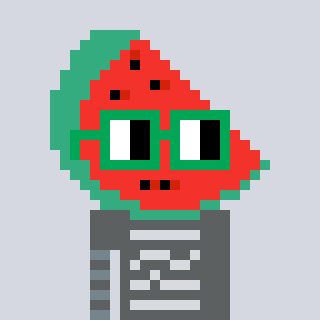
a pixel art character with square green glasses, a watermelon-shaped head and a gold-colored body on a cool background